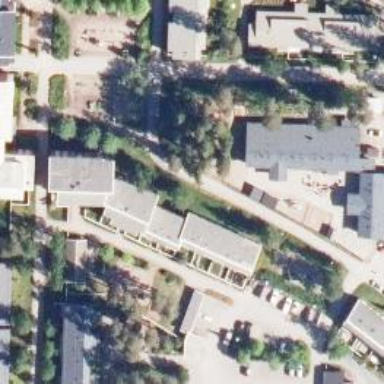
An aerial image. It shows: Kindergarten.